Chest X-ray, PA view. Patient: 29 years old, sex M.
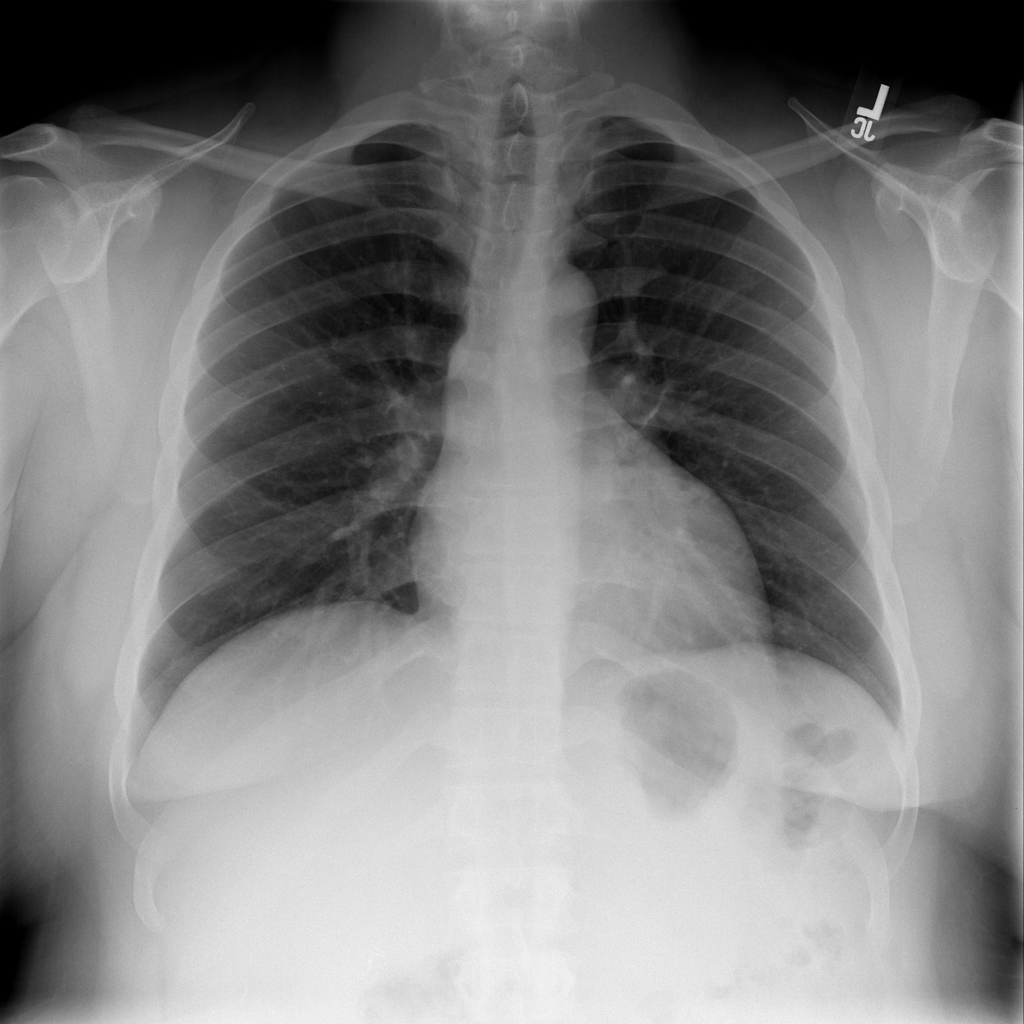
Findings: No Finding